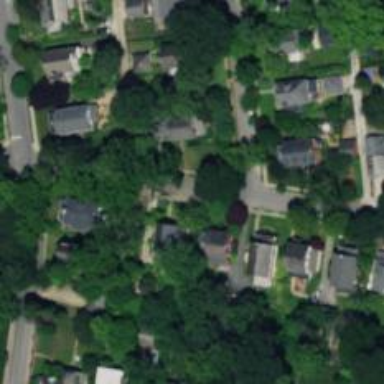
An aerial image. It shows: Alley classified as service road.